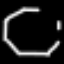
Label: octagon